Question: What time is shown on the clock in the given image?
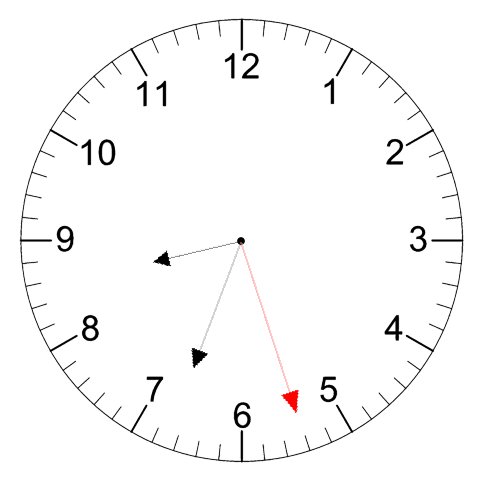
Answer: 08:33:27